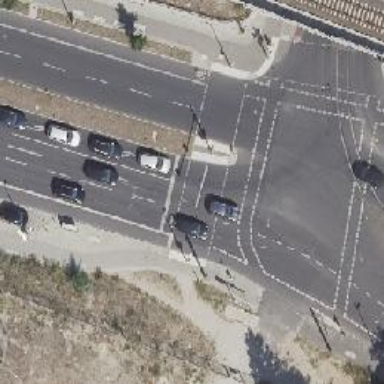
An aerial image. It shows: Road with traffic signals controlling the flow of traffic.